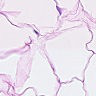
Metastatic tissue present: no